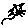
Label: cat